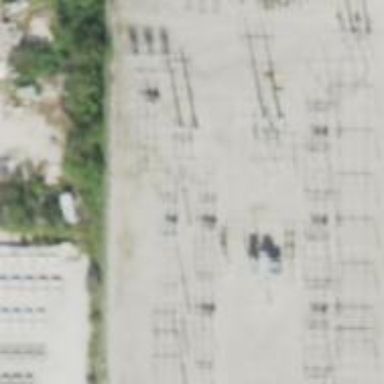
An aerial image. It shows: Switch used for power control.